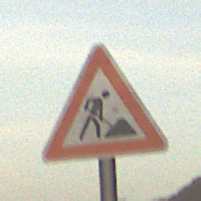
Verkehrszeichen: Arbeitsstelle
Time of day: SunriseSunset
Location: Outdoor (Nature)
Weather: PartlyCloudy
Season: NotSpecified
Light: Natural